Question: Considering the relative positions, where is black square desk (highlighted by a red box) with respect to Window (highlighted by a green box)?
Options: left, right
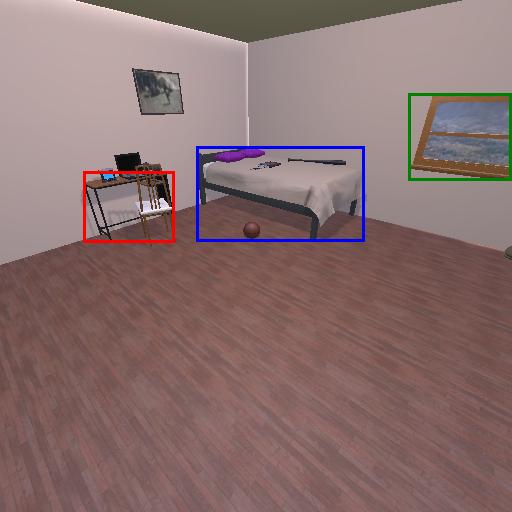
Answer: left